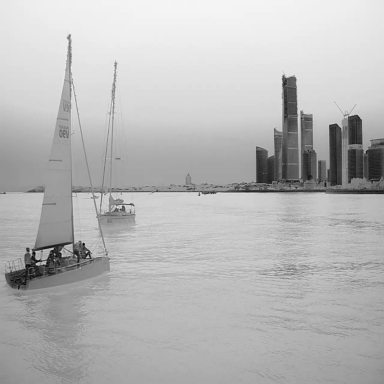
There are three objects shown in the infrared image, including a container_ship, and two sailboats.